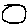
Label: circle